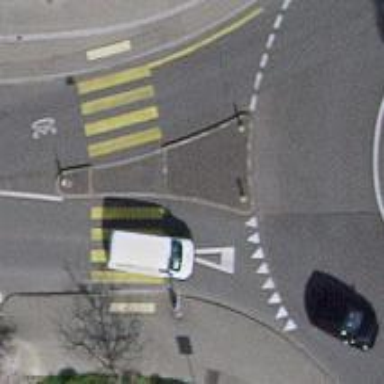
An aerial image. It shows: Marked crossing on the road.